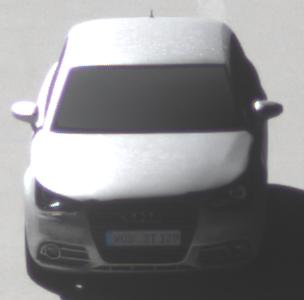
Make: Audi
Model: A1 Sportback 1.2 TFSI
Detailed model: A1 (8X) Sportback
Model produced from: 2012/03
Model produced until: 2014/11
Doors: 5
Color: white
Road condition: dry road
Daytime: midday
Contrast: high contrast